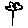
Label: flower